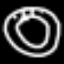
Label: donut